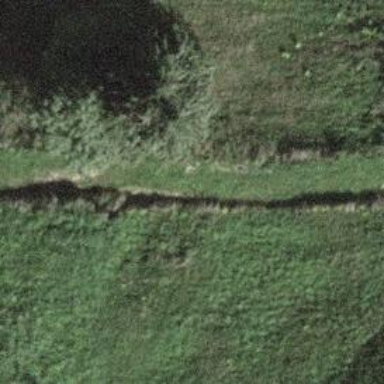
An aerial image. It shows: Track with grass surface categorized as grade4 tracktype.